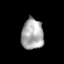
Tissue: prostate
Cell type: Epithelial cells
Senescence score: 0.3113
Nuclear area (px): 661
Mean DAPI intensity: 170.316